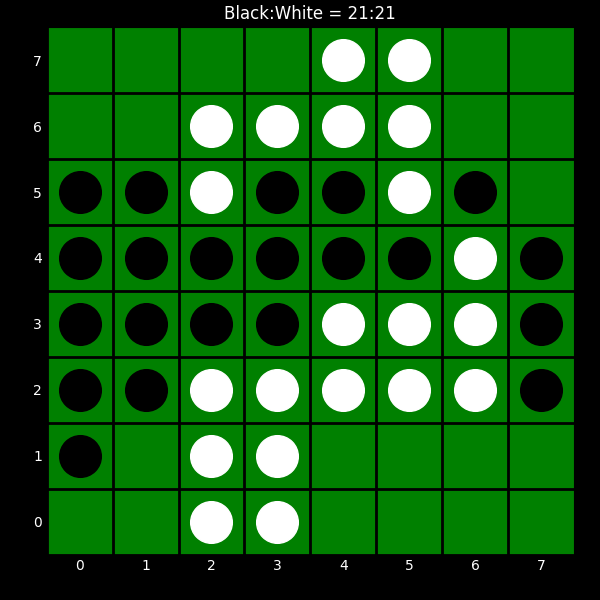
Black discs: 21
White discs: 21